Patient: sex M, age 42
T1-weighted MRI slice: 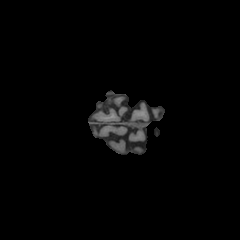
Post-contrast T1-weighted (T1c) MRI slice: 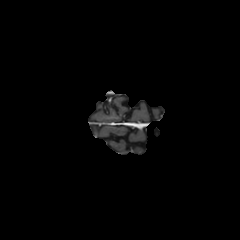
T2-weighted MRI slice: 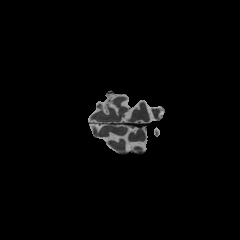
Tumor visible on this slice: no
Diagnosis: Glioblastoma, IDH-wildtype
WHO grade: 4